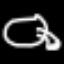
Label: frog